Field crop: maize
Growth stage: 2
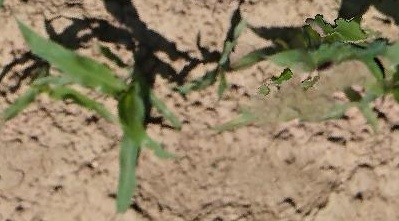
Species: maize